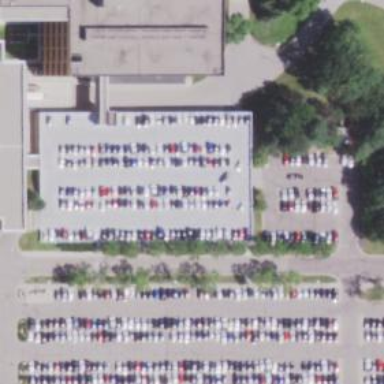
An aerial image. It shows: Multi-storey parking building.